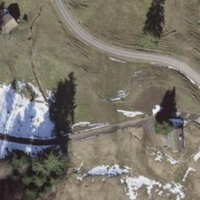
EUNIS habitat code: 43
Species observed at this site:
Pholidoptera griseoaptera
Tetrix subulata